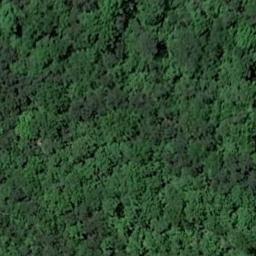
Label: forest